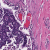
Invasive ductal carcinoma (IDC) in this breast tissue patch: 1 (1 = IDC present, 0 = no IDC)